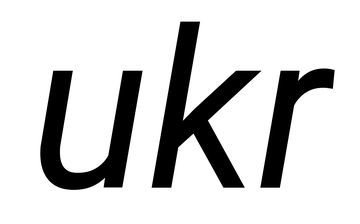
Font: Roboto-Italic_Italic